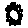
Label: sun